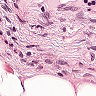
Metastatic tissue present: no